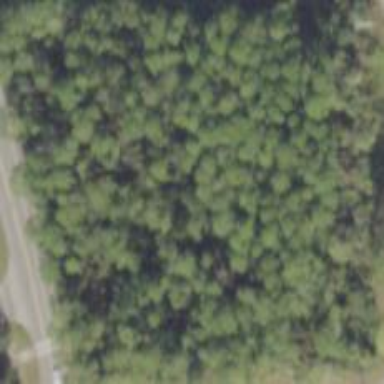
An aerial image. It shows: Woodland consisting mainly of needle-leaved trees.